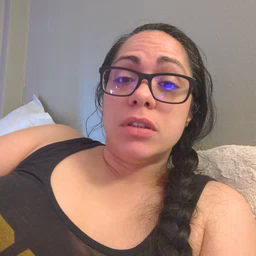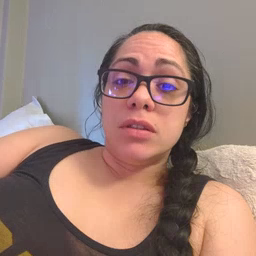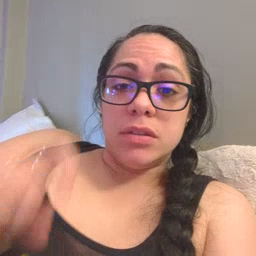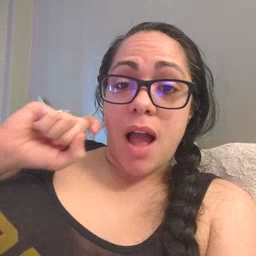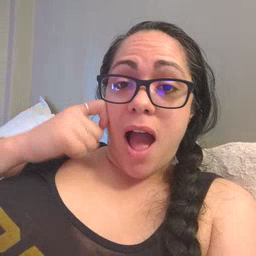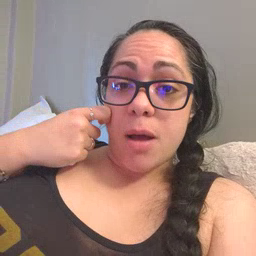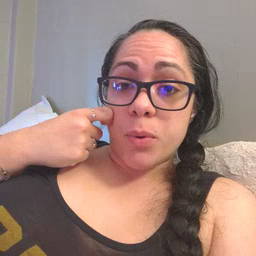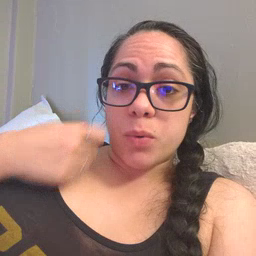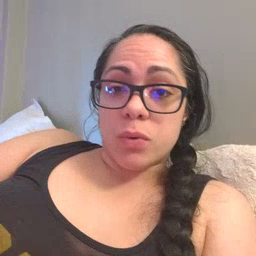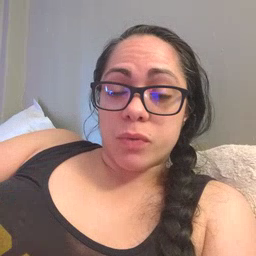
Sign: apple